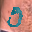
Label: 5